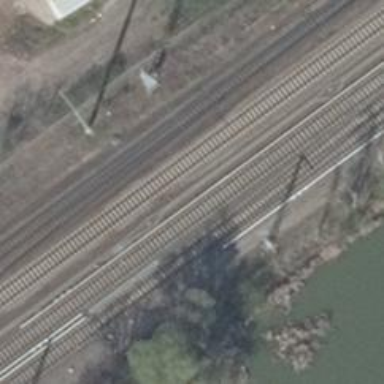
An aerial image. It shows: Light rail railway line with electrified rail running along embankment.